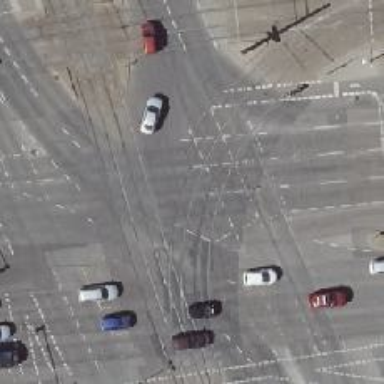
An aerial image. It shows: Tram level crossing on railway.